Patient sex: M
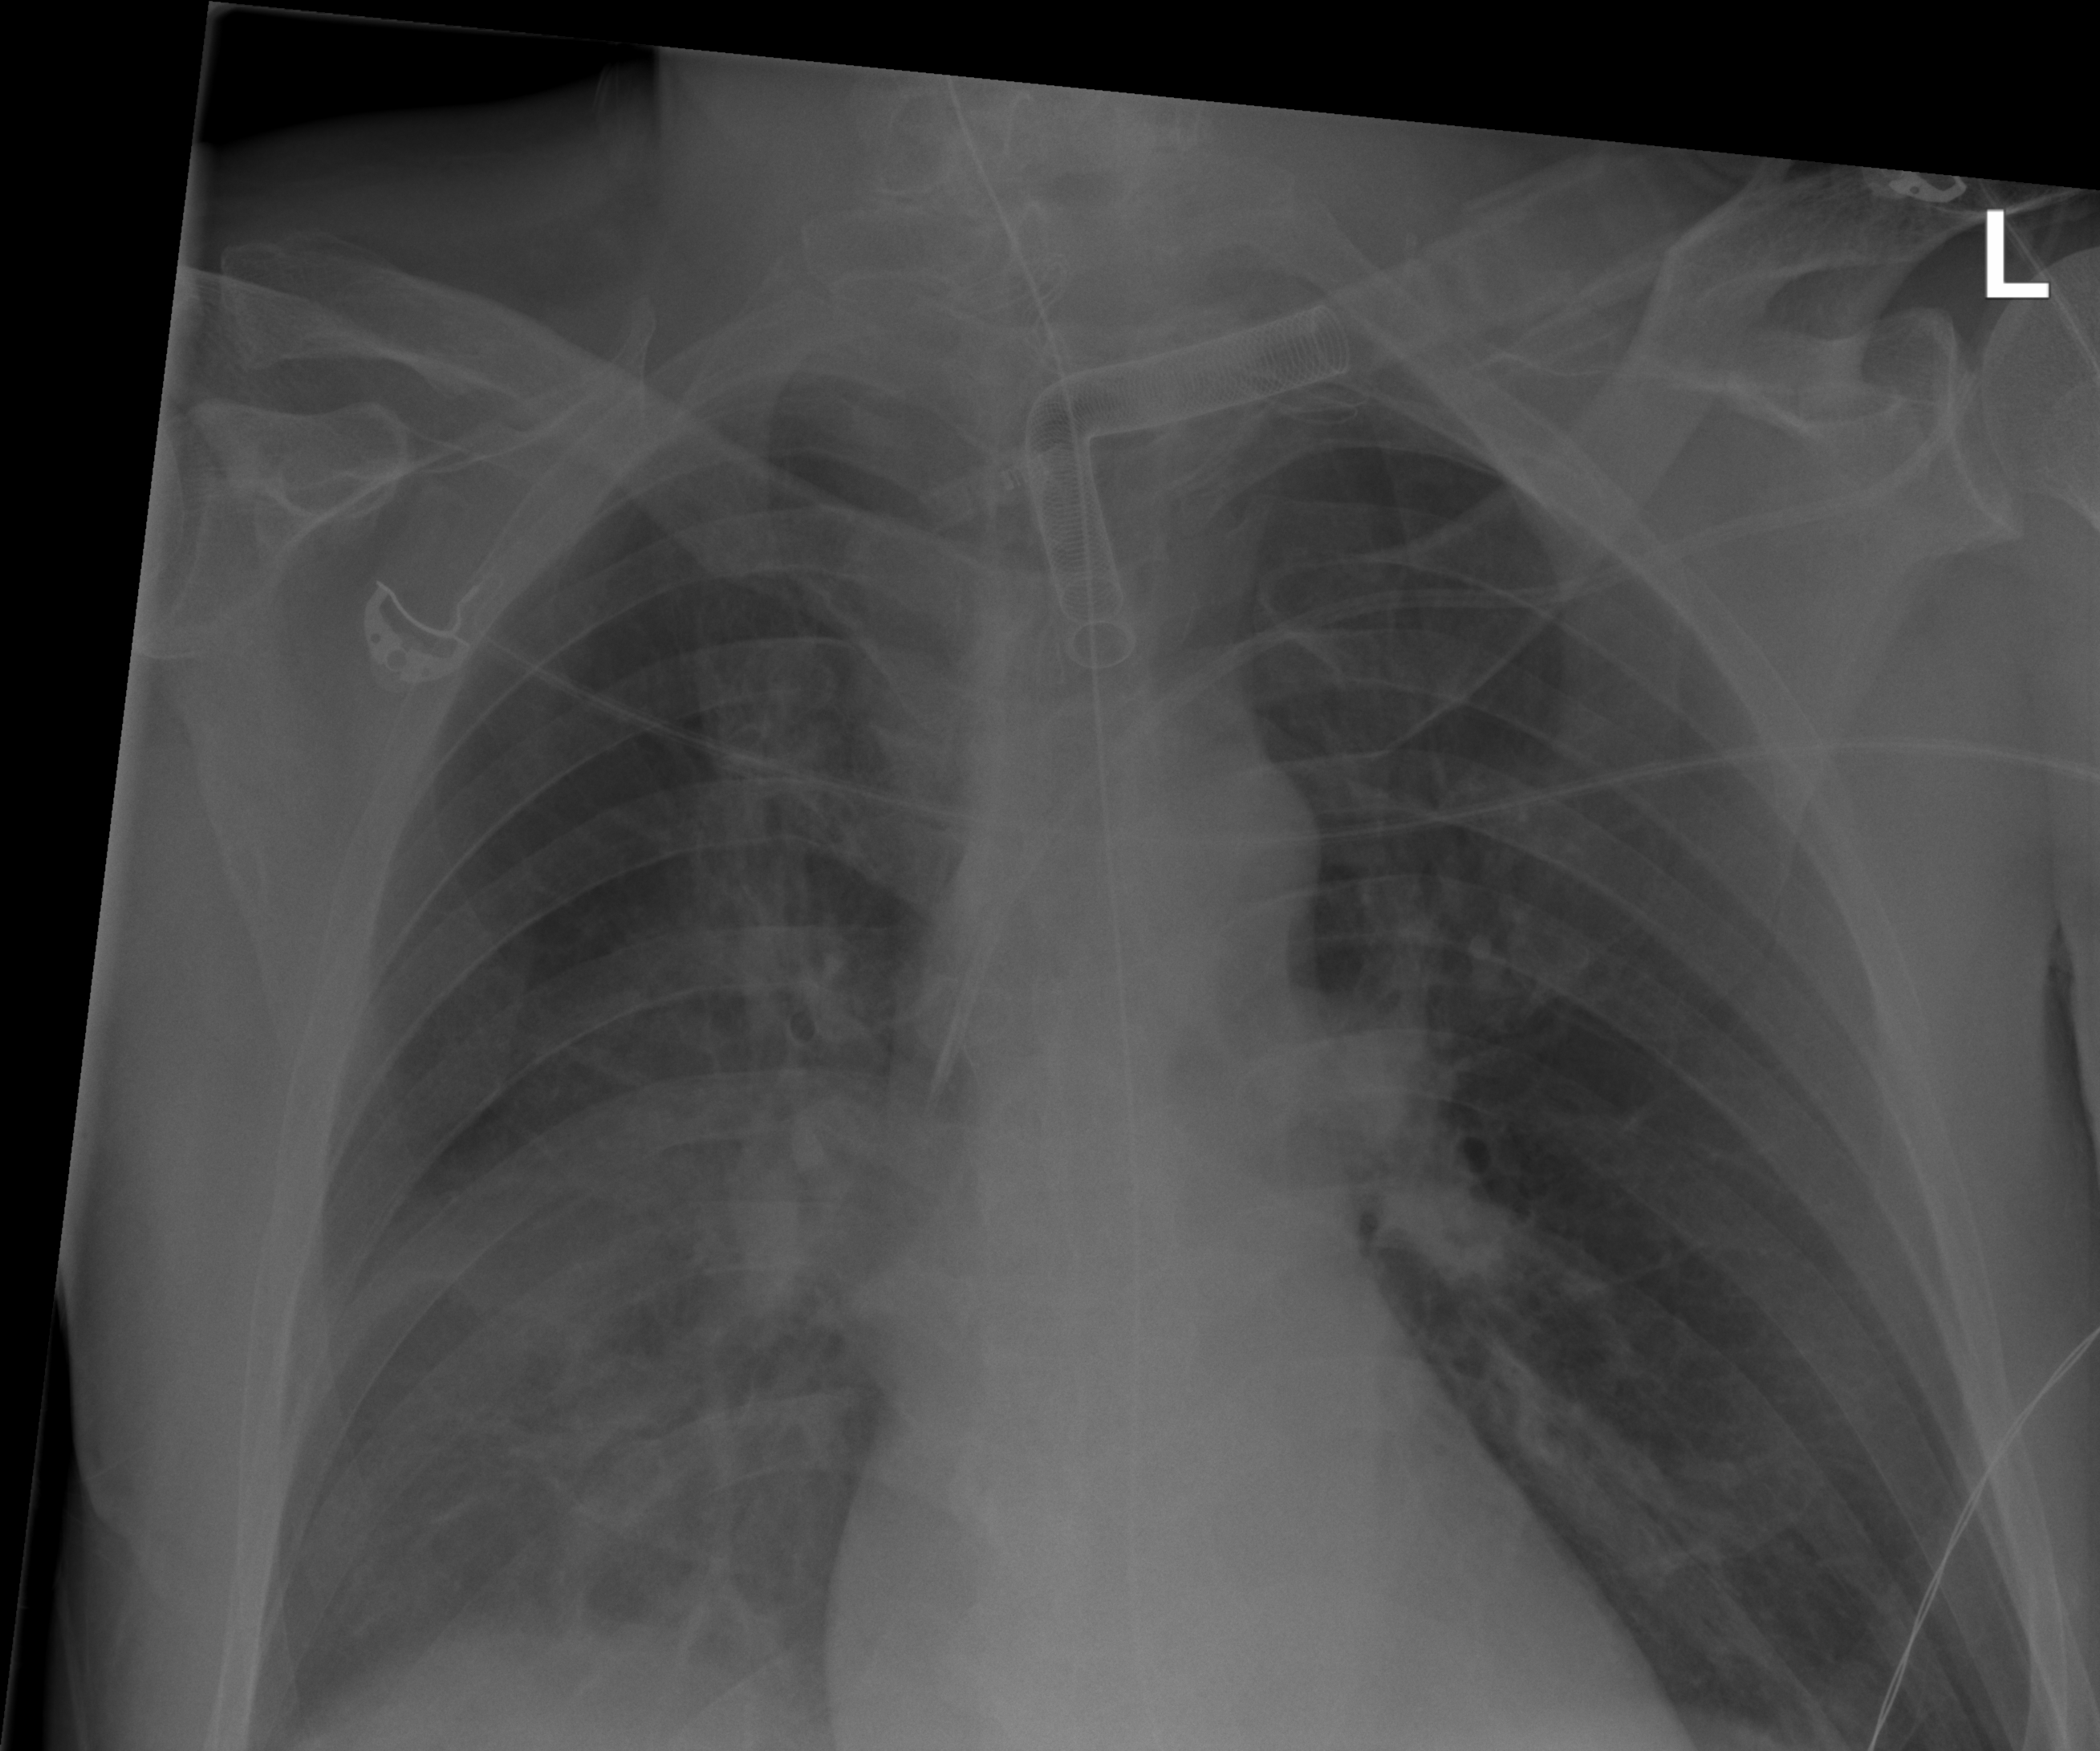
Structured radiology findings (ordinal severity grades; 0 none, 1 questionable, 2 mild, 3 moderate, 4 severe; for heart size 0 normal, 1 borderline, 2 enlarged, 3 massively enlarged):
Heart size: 0
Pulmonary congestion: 2
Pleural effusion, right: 1
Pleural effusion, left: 0
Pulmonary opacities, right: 2
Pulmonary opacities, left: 2
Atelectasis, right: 3
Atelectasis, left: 2